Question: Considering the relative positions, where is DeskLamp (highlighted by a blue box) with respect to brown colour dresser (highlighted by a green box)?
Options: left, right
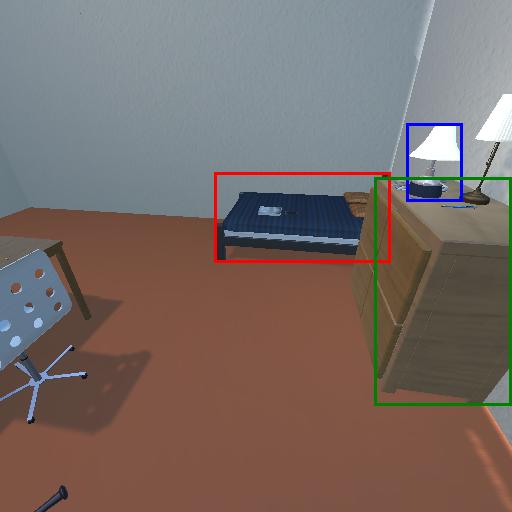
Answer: left